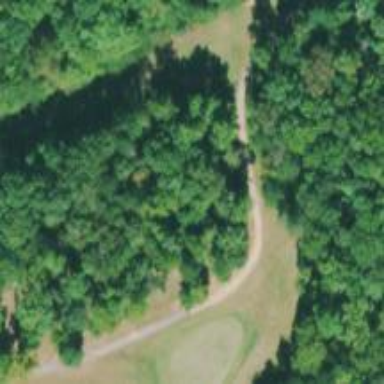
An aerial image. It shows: Path designated for golf carts.